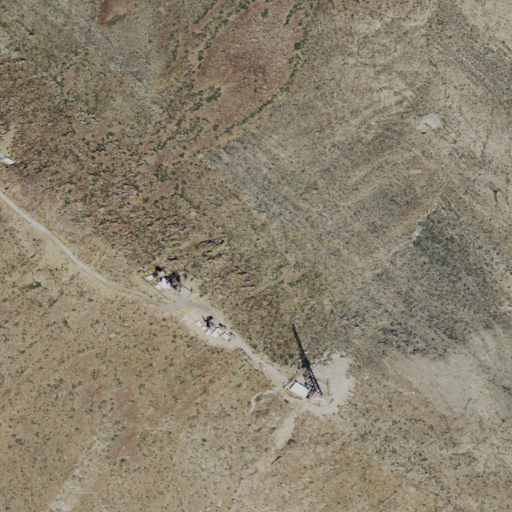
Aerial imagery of mountain in California named Quartzite Mountain containing only shrub